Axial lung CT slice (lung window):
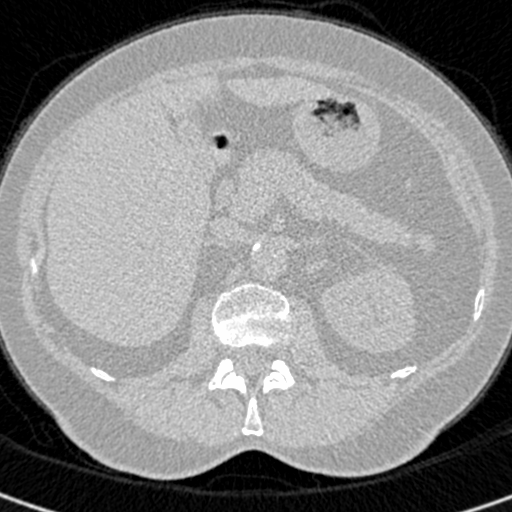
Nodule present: no